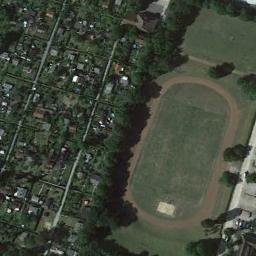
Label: ground_track_field